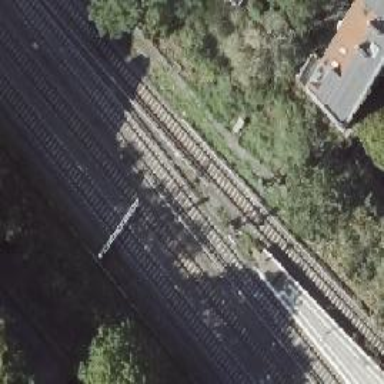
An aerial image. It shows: Railway signal.